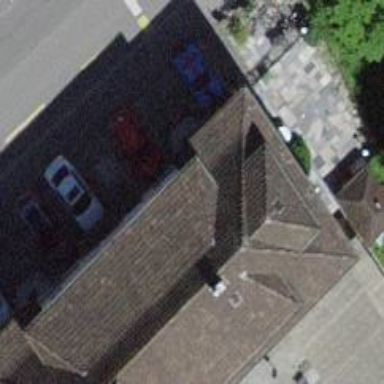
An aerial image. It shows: Restaurant.